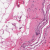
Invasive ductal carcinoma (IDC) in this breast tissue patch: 0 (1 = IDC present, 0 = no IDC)